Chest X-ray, PA view. Patient: 52 years old, sex F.
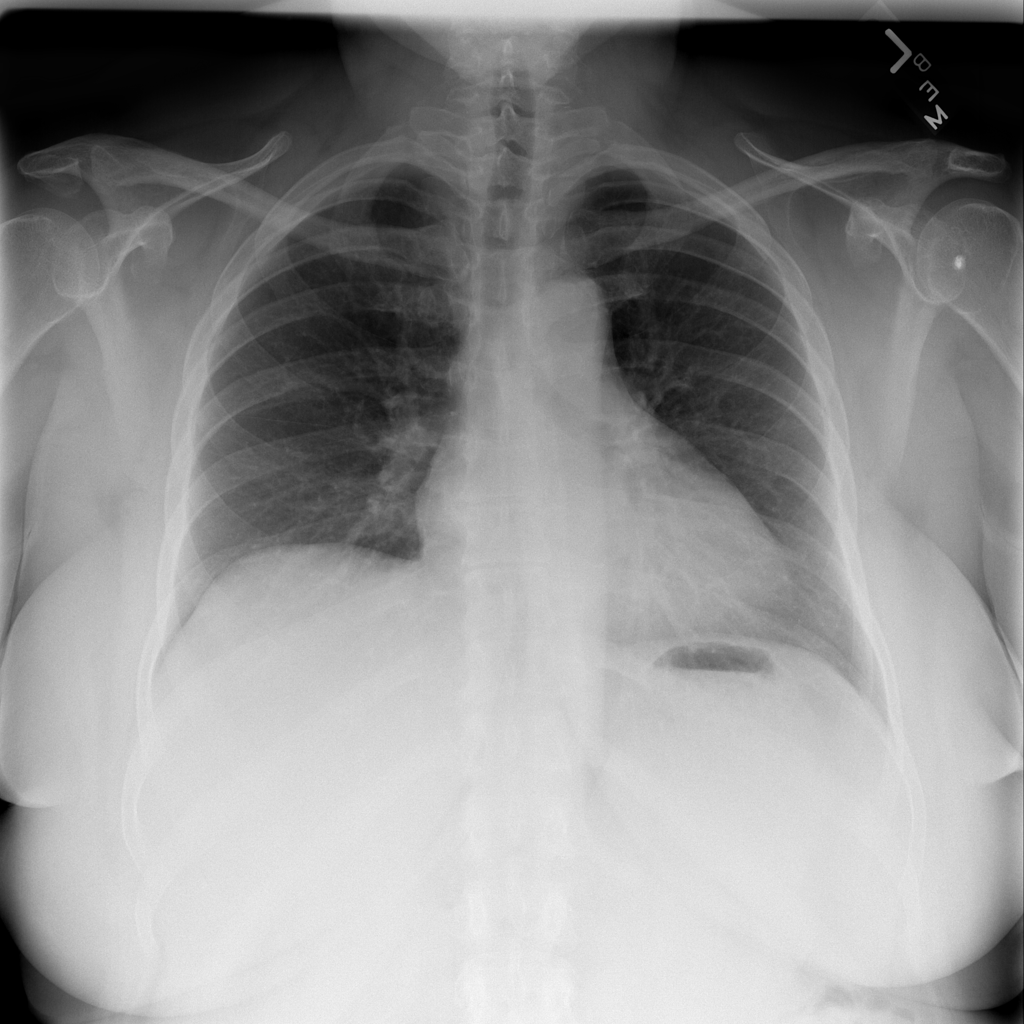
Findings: No Finding